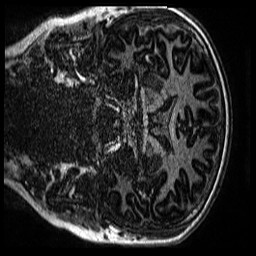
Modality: MP2RAGE
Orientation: coronal
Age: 13
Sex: male
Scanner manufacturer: siemens
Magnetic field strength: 3 T
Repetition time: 4 s
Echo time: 0.00299 s